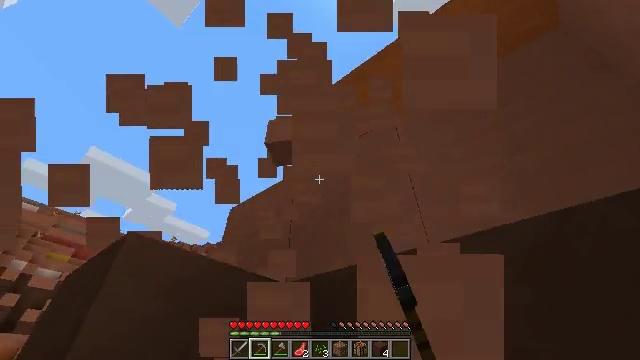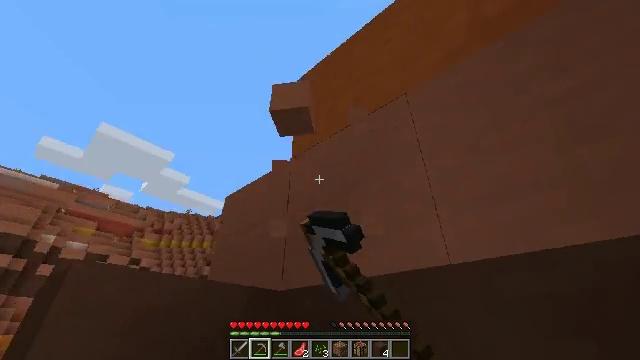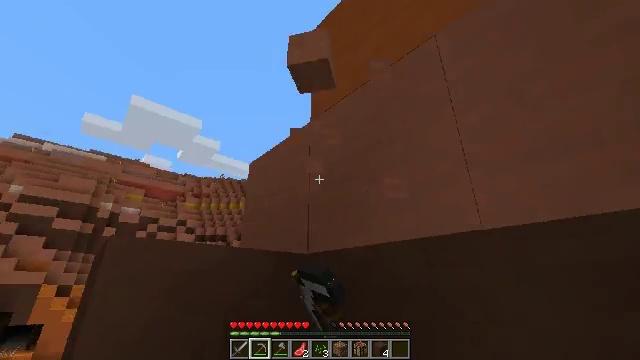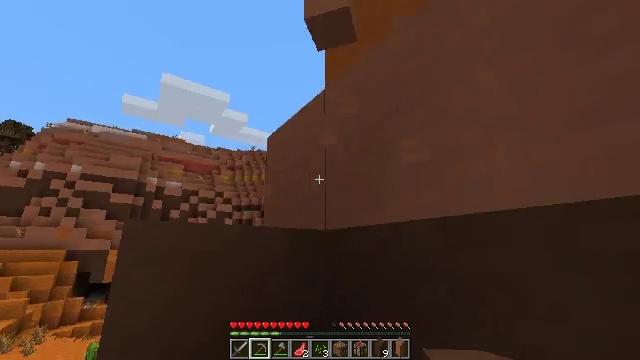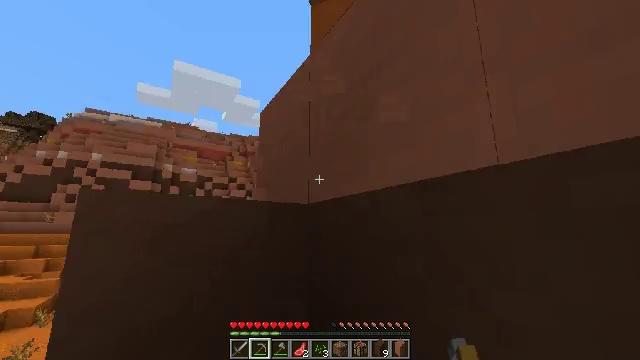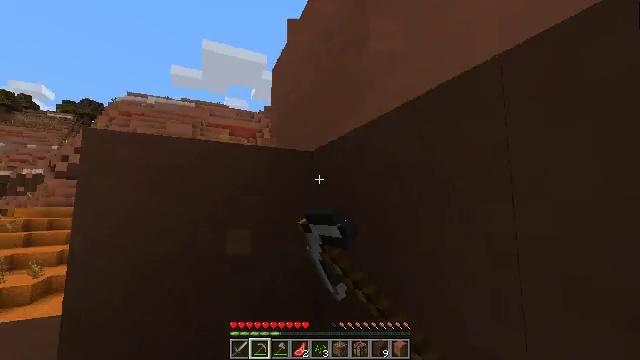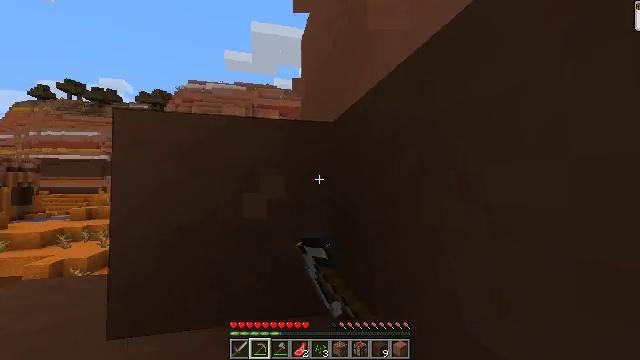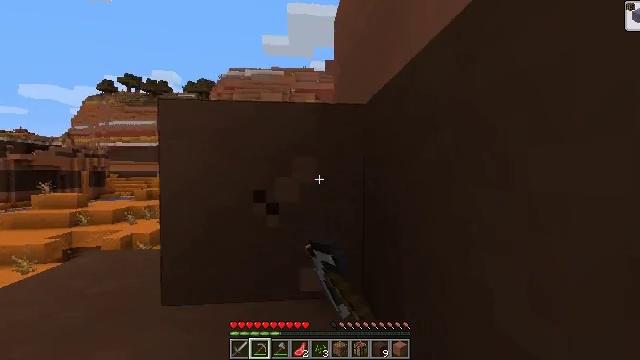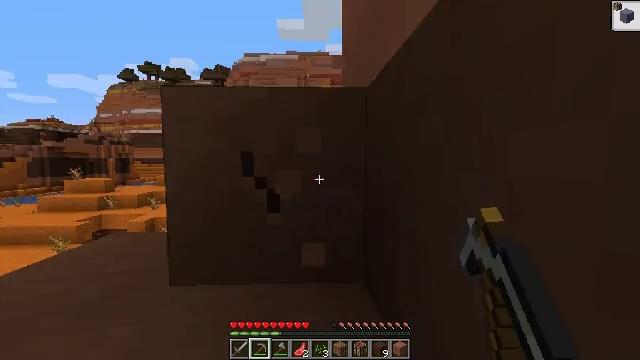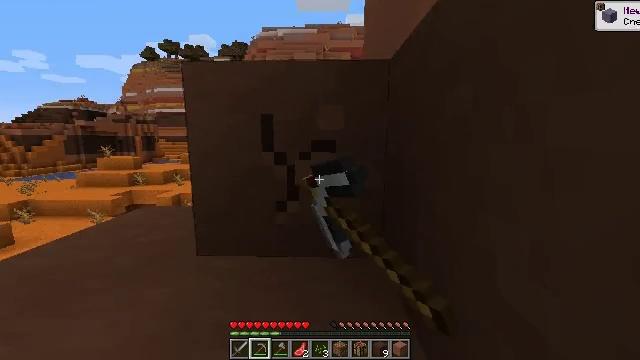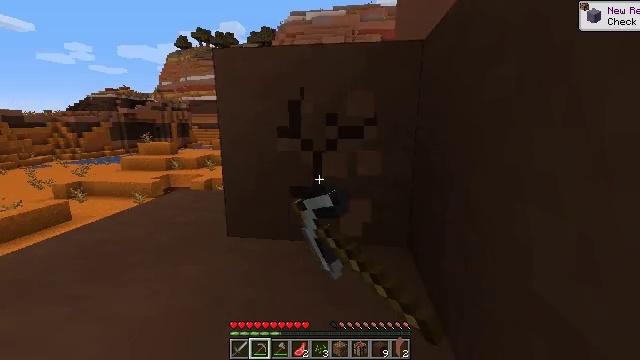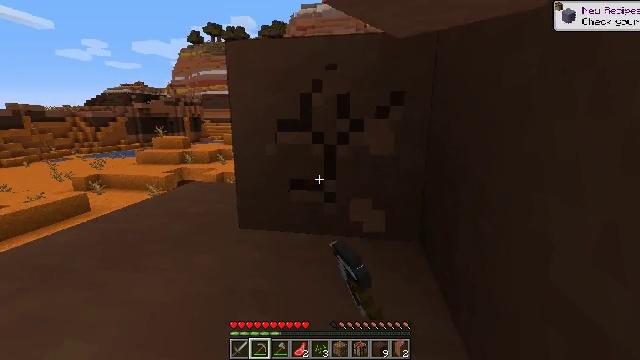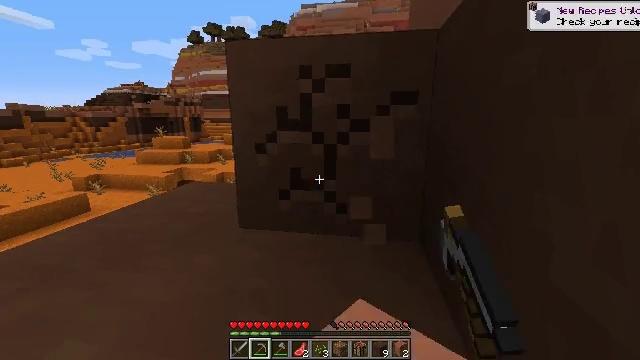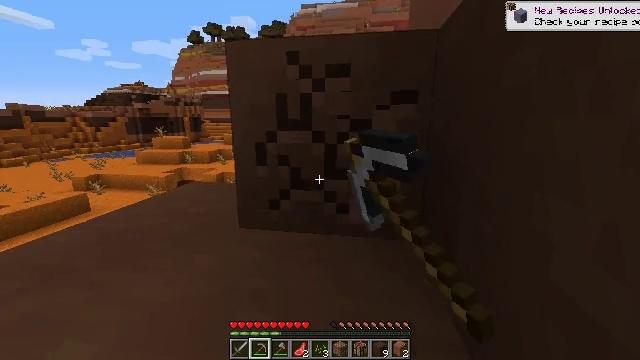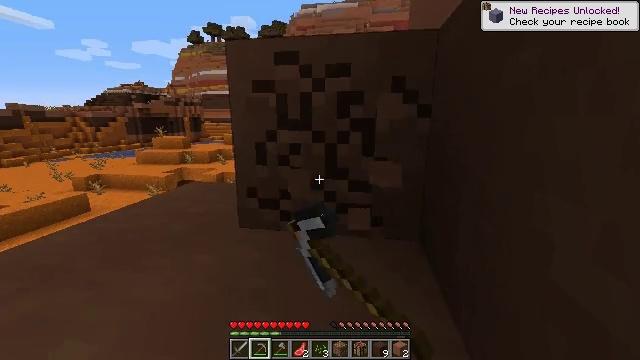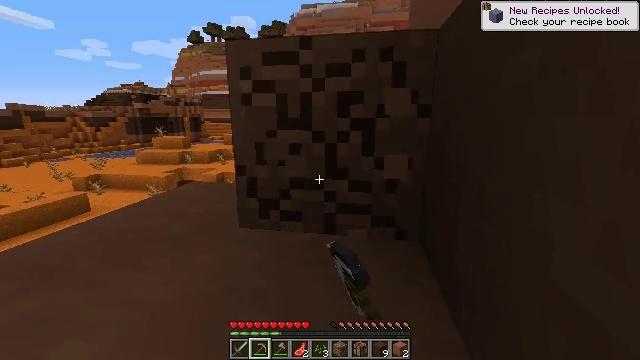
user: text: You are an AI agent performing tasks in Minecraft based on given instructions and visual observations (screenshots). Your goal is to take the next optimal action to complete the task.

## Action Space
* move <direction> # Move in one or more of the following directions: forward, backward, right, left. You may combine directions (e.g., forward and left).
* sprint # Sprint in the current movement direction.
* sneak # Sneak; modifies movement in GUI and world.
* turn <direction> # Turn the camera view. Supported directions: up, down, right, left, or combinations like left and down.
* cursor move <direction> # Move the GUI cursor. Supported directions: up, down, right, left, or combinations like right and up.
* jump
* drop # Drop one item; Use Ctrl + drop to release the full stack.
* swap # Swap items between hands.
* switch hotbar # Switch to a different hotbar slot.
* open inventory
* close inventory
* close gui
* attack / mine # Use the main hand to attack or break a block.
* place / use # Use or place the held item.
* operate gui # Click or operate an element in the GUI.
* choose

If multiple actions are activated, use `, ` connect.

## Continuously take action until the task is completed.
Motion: motion action
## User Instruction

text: Gather brown terracotta from a building.
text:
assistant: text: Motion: move forward and move right, turn left and down, attack / mine, jump
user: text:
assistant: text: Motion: move forward and move right, turn left and down, attack / mine, jump
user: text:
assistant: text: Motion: move forward and move right, turn left and down, attack / mine, jump
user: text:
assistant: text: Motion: move forward and move right, turn left and down, attack / mine
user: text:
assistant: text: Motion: move forward and move right, turn left and down, attack / mine
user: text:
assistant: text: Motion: move forward and move right, turn left and down, attack / mine
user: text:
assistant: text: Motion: move forward, turn left and down, attack / mine
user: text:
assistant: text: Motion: turn left and down, attack / mine
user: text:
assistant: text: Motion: turn left and down, attack / mine
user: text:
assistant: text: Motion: turn left and down, attack / mine
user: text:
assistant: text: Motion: turn left and down, attack / mine
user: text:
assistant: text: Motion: attack / mine
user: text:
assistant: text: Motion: attack / mine
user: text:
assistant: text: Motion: attack / mine
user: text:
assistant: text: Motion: attack / mine
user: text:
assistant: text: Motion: attack / mine
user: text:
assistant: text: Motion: attack / mine
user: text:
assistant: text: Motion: attack / mine
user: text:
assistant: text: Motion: attack / mine
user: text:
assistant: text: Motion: attack / mine
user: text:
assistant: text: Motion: turn left and down, attack / mine
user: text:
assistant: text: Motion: turn left and down, attack / mine
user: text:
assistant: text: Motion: turn left and down, attack / mine
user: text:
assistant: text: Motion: turn left and down, attack / mine
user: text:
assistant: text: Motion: turn left and down, attack / mine
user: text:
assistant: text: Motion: turn down, attack / mine
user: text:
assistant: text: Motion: attack / mine
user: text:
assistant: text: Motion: attack / mine
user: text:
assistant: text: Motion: attack / mine
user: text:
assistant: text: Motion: attack / mine